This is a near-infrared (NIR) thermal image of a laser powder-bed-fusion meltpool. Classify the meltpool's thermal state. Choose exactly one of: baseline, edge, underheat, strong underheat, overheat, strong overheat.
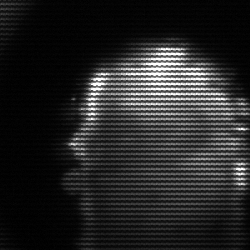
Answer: baseline